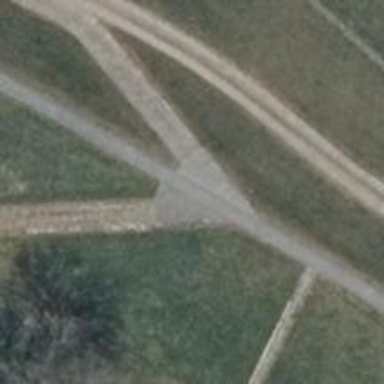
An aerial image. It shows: Compacted grade3 track.